Field crop: maize
Growth stage: 2
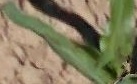
Species: maize